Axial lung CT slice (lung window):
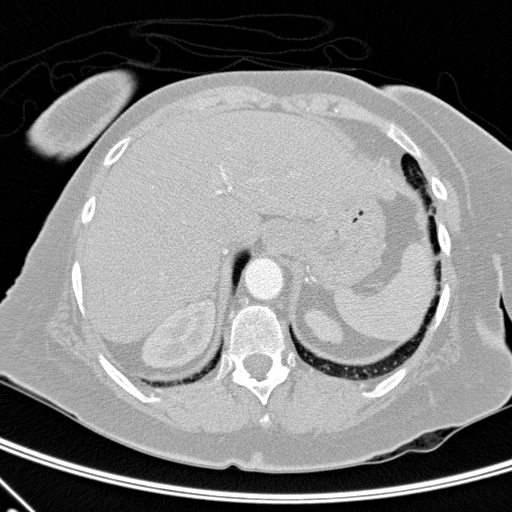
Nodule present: no